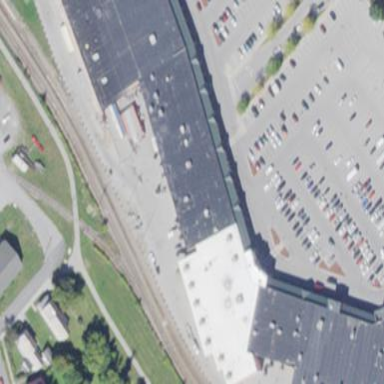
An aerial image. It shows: Retail building.